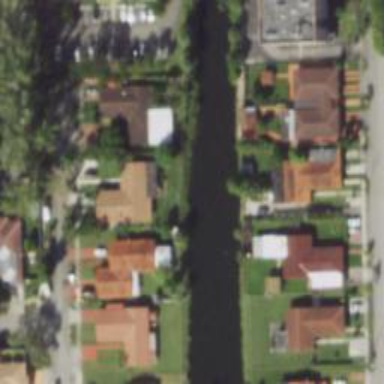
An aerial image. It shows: Canal.